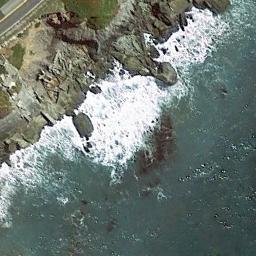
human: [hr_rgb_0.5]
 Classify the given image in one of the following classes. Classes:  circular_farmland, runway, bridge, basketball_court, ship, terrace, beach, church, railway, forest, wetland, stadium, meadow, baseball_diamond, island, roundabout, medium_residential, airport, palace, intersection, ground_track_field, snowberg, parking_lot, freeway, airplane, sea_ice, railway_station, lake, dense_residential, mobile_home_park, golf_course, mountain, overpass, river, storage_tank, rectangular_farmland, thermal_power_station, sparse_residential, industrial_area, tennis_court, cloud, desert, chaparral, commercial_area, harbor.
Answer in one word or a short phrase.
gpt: beach